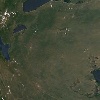
Label: land